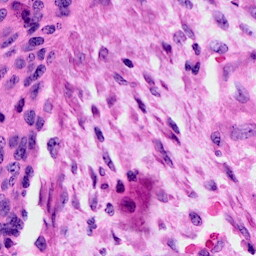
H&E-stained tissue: Cervix